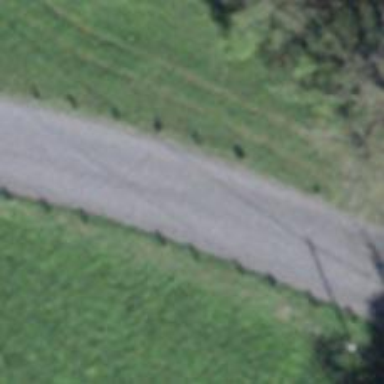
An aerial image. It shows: Tertiary road with asphalt surface.